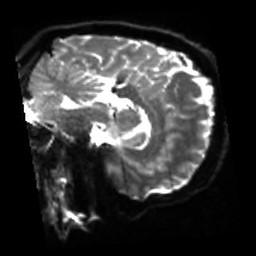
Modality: sbref
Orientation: sagittal
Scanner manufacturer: siemens
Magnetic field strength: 3 T
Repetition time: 4 s
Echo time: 0.0594 s